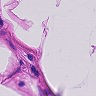
Metastatic tissue present: no